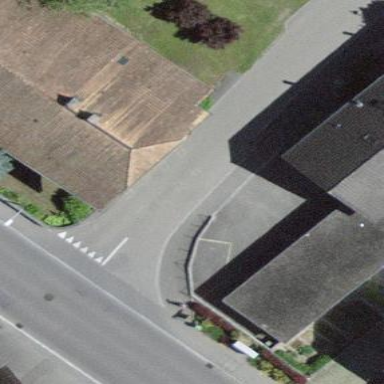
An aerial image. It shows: View of roof of building.